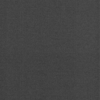
Label: dusty